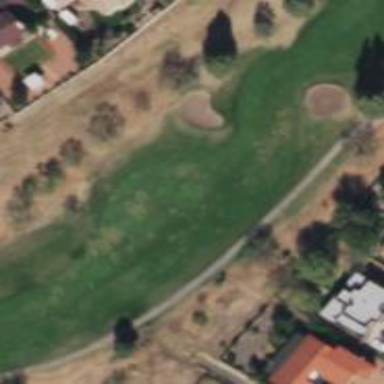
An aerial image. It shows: Golf hole.